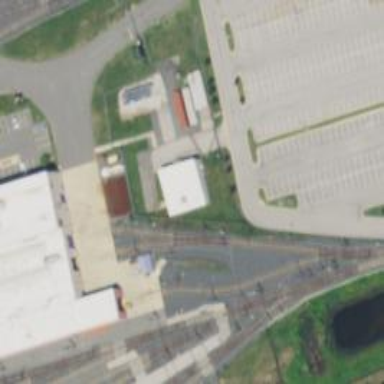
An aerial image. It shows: Light rail yard with electrified contact lines.